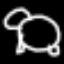
Label: frog